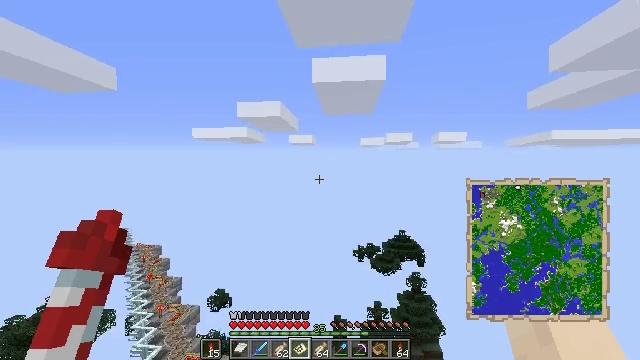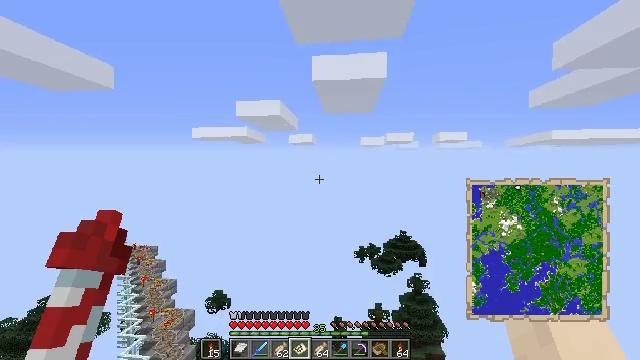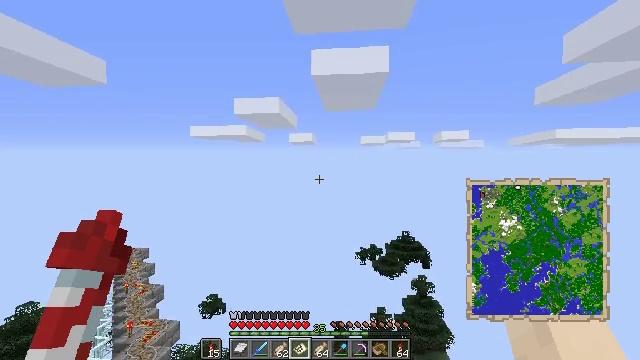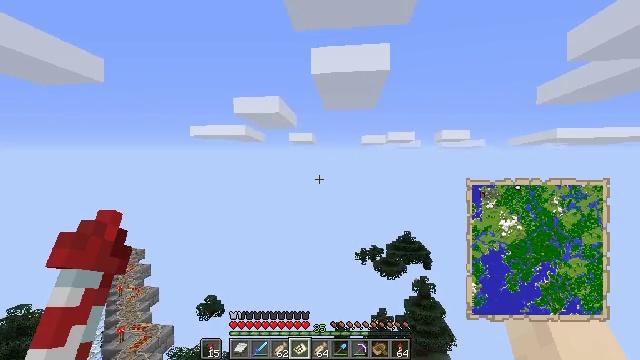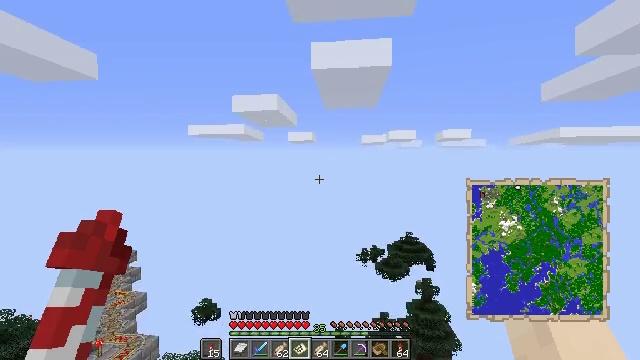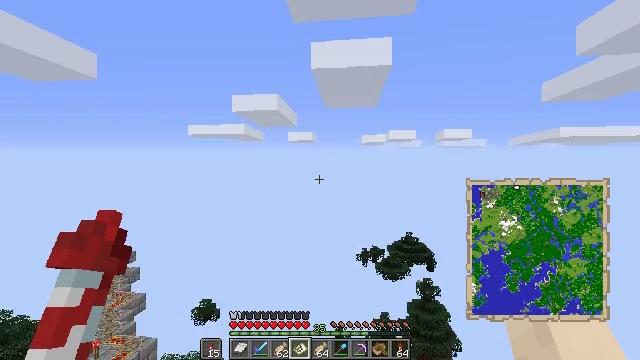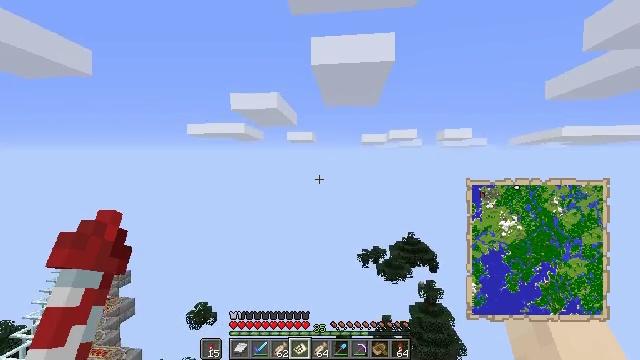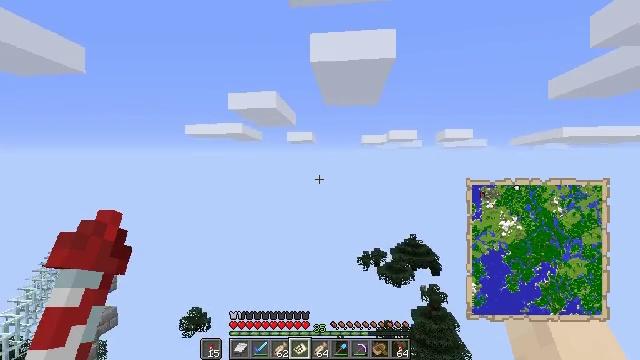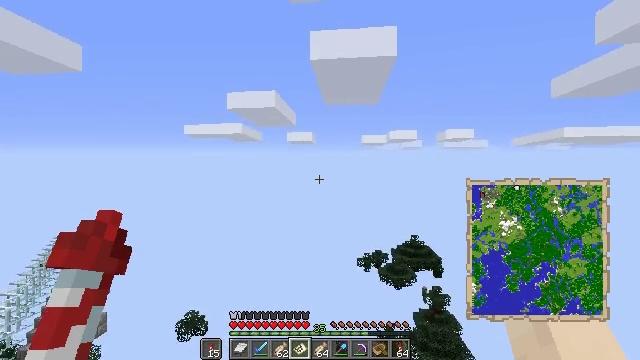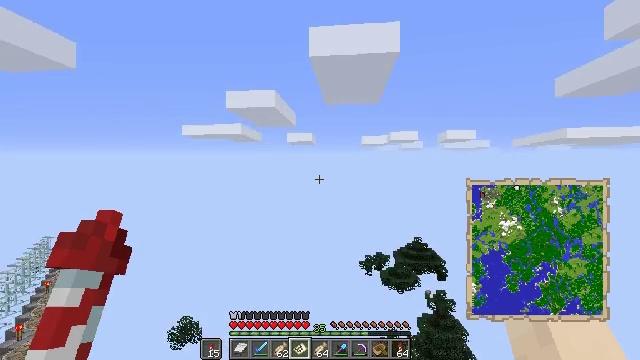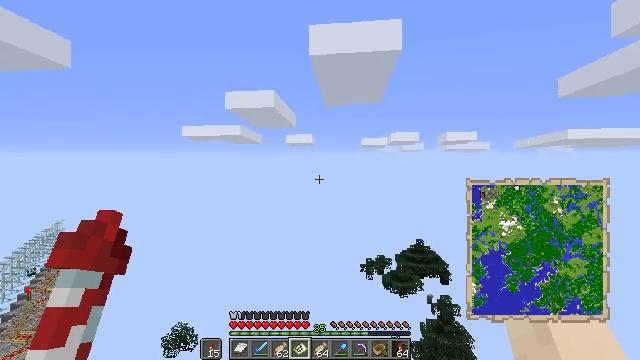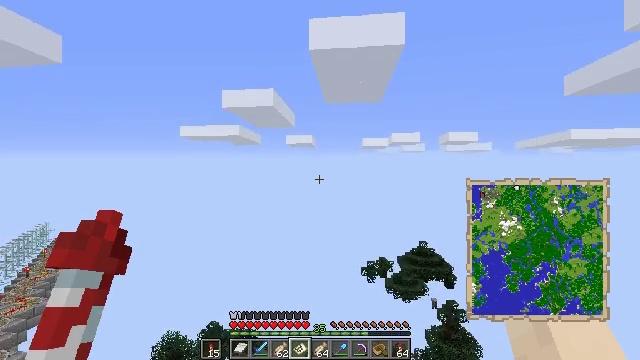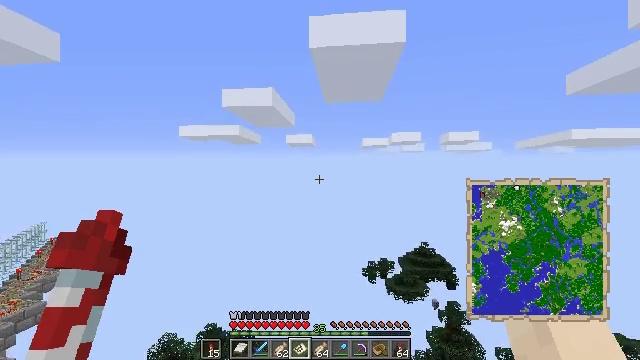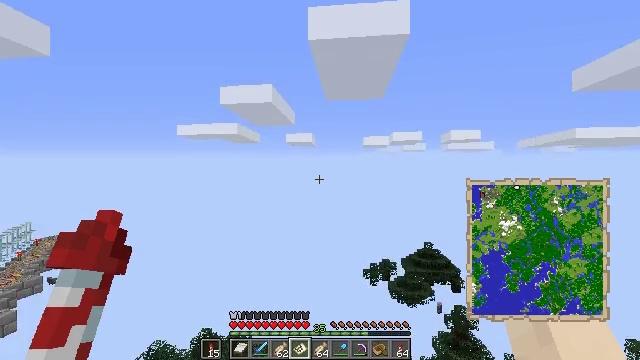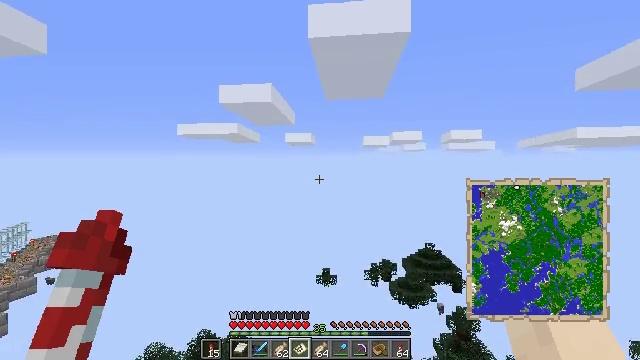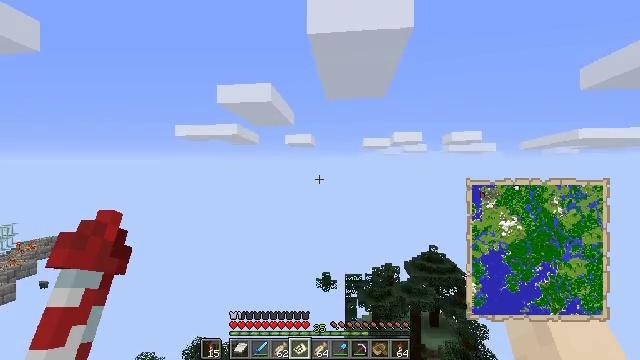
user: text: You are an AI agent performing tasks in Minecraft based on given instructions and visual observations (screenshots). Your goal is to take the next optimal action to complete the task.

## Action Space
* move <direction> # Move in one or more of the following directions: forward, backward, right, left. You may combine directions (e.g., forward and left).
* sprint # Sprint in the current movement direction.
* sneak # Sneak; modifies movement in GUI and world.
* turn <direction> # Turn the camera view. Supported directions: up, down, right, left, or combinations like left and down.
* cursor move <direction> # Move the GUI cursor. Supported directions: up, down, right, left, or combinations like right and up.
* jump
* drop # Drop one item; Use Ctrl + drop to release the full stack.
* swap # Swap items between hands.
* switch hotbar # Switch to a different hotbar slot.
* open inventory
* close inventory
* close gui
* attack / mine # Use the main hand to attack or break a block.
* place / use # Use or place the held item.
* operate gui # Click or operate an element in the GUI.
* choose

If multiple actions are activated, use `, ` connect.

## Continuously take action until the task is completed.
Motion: motion action
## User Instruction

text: To obtain a map, craft it using the right materials on a crafting table.
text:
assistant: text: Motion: no_op
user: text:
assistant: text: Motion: no_op
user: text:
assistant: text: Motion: no_op
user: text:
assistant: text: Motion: no_op
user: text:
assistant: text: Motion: no_op
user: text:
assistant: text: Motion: no_op
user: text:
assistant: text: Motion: no_op
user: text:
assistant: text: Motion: no_op
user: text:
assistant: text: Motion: no_op
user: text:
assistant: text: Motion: no_op
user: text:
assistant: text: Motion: no_op
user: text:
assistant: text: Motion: no_op
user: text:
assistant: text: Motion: no_op
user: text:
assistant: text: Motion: no_op
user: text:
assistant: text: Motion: no_op
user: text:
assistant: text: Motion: turn up
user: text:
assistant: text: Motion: turn up
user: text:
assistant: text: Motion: no_op
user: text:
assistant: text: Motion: use / place
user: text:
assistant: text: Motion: use / place
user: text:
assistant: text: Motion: use / place
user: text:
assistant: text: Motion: no_op
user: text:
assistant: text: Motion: no_op
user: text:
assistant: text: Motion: no_op
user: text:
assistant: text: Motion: no_op
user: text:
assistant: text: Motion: no_op
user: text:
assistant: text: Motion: no_op
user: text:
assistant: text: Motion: no_op
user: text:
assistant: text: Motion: no_op
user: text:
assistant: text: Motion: no_op